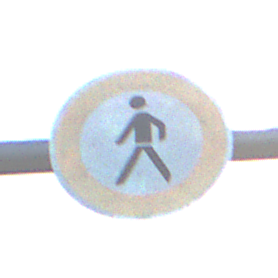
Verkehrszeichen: VerbotFussgaenger
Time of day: SunriseSunset
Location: Outdoor (Nature)
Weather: PartlyCloudy
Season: NotSpecified
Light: Natural